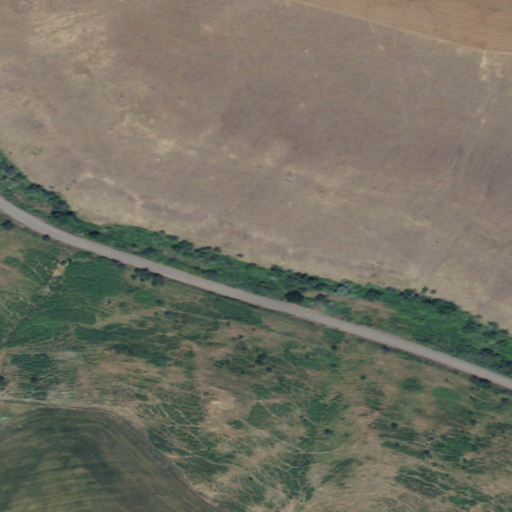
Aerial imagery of valley in Washington named Rickman Gulch containing grassland, shrub, open development, cultivated crops, pasture, and low intensity development